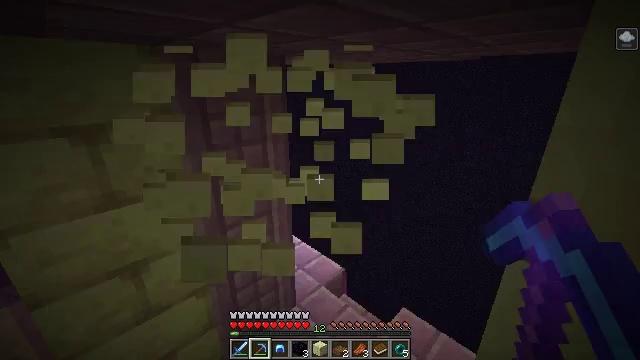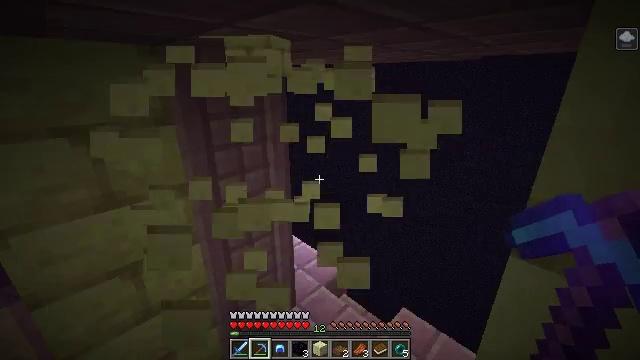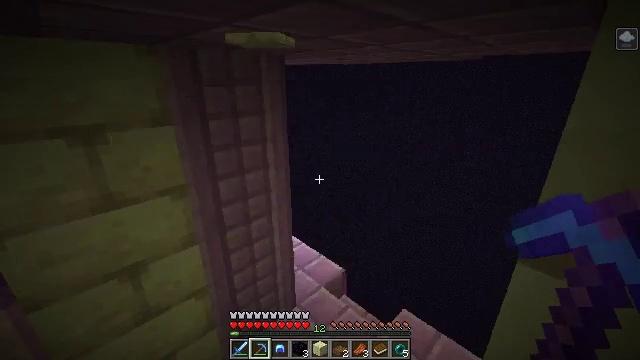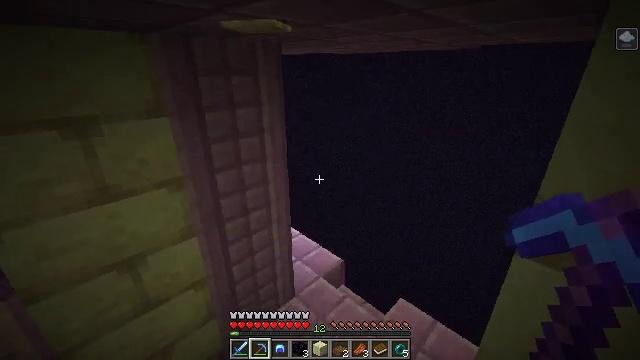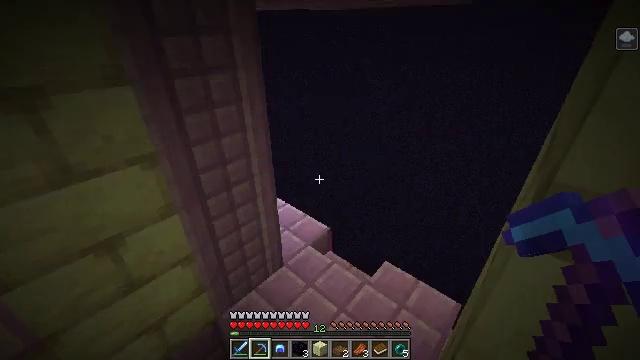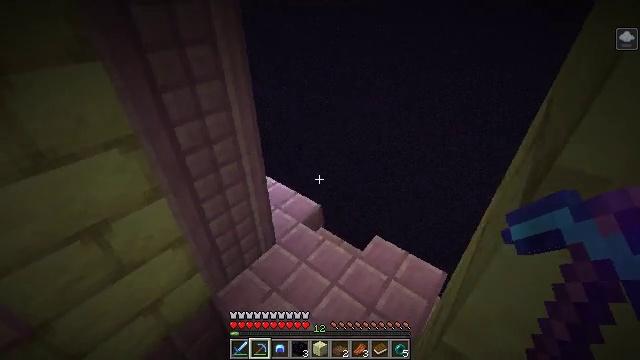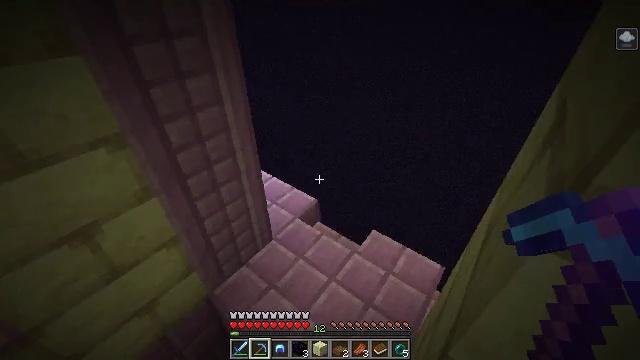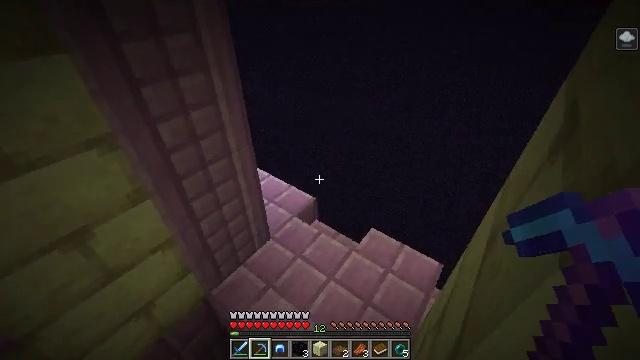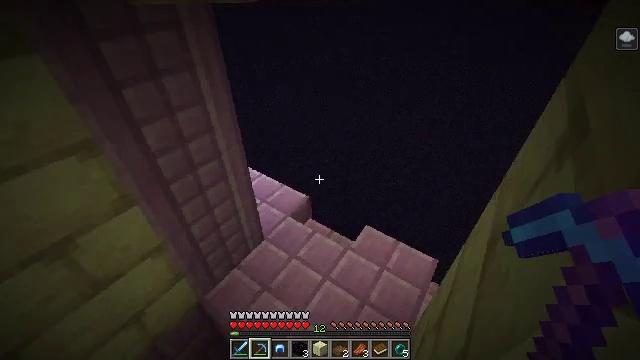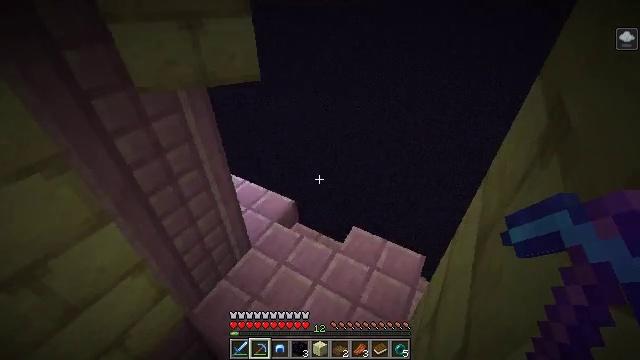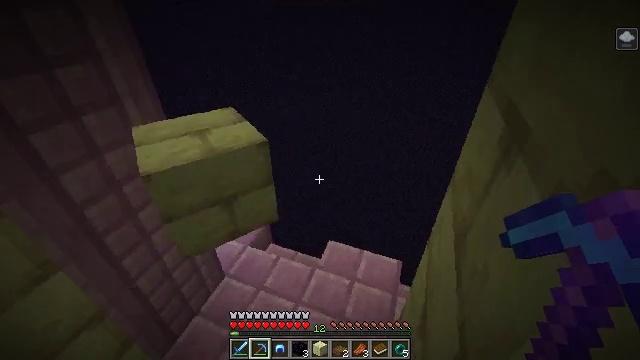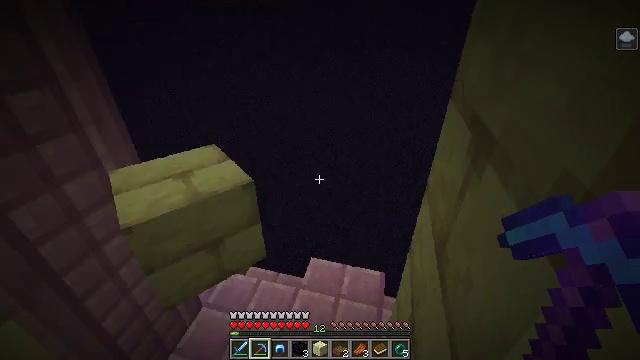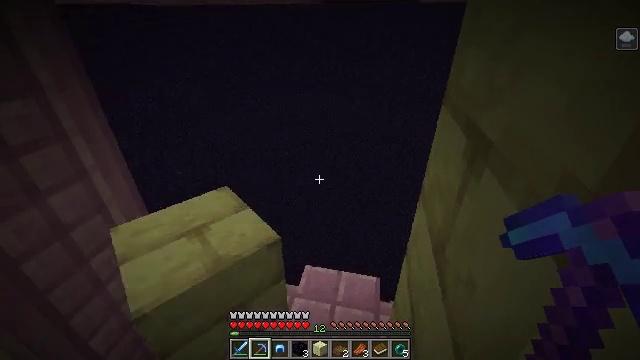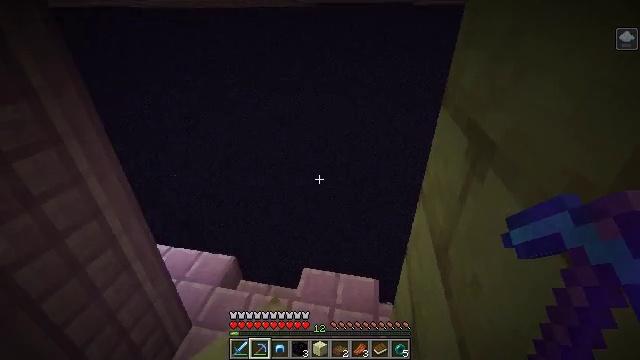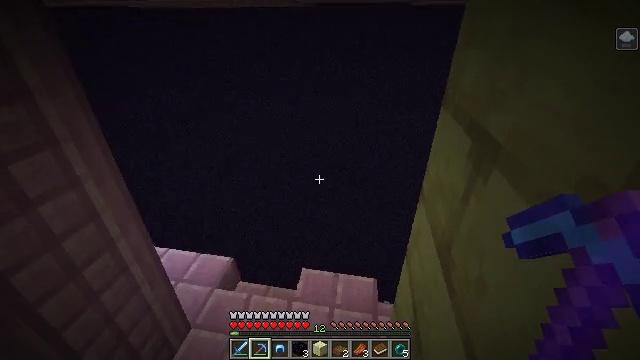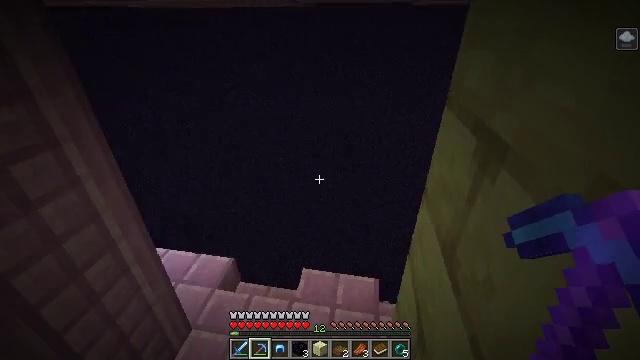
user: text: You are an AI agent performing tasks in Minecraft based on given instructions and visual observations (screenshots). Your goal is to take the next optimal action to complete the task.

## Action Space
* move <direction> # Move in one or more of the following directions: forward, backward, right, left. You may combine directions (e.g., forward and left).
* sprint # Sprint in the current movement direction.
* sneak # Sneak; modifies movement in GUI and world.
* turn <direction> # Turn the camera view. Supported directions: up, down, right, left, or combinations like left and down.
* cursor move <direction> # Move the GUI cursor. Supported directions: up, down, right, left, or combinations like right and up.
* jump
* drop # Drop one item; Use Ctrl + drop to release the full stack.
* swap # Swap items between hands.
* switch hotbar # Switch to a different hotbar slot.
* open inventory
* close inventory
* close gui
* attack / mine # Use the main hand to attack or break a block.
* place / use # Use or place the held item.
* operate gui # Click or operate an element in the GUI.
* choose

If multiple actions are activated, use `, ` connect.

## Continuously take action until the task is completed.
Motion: motion action
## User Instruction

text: Destroy the end rod to pick it up.
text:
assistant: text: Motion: no_op
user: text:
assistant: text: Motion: move forward
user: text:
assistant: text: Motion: move forward, turn down
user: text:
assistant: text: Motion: move forward, turn right and down
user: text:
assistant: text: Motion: move forward, turn right and down
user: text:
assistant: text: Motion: turn right and down
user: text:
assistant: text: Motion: no_op
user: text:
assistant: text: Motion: turn right
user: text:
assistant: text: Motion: turn right
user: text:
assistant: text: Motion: turn right and up
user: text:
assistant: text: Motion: turn right and up
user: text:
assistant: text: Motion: turn right and up
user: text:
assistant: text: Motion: turn right
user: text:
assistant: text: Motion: no_op
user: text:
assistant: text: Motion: no_op
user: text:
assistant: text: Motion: no_op
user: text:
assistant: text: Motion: move forward
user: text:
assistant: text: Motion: move forward
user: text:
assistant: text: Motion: move forward, turn right
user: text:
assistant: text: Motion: move forward, turn right
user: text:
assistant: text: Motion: no_op
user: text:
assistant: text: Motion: no_op
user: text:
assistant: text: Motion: no_op
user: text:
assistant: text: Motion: no_op
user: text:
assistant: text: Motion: no_op
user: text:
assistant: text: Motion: turn down
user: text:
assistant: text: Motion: turn down
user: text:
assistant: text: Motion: turn right and down
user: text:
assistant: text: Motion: turn right and down
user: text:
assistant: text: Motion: turn right and down